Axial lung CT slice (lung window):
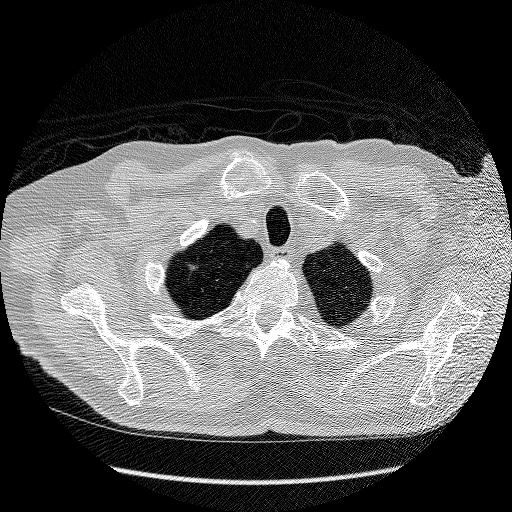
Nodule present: yes
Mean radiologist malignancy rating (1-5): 2.667